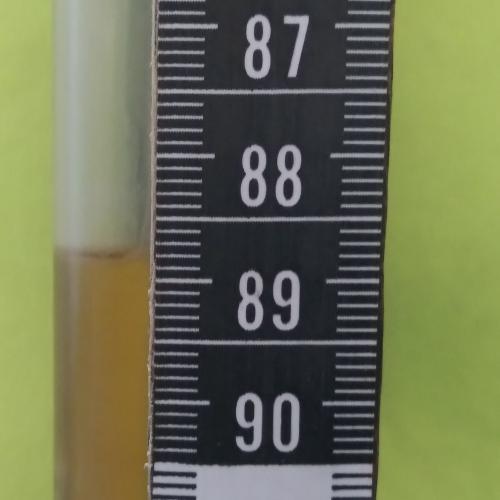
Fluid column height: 88.8 cm